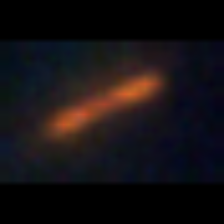
Taxon: Pennate
Group: Diatoms